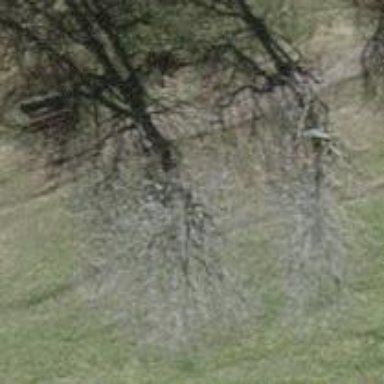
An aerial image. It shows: Single tag "natural: tree."